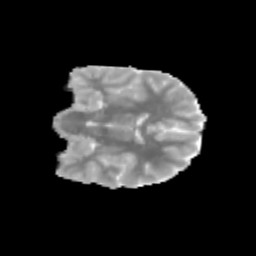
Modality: MD
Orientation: coronal
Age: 14
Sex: female
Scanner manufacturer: siemens
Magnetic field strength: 3 T
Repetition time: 3.8 s
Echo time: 0.07 s